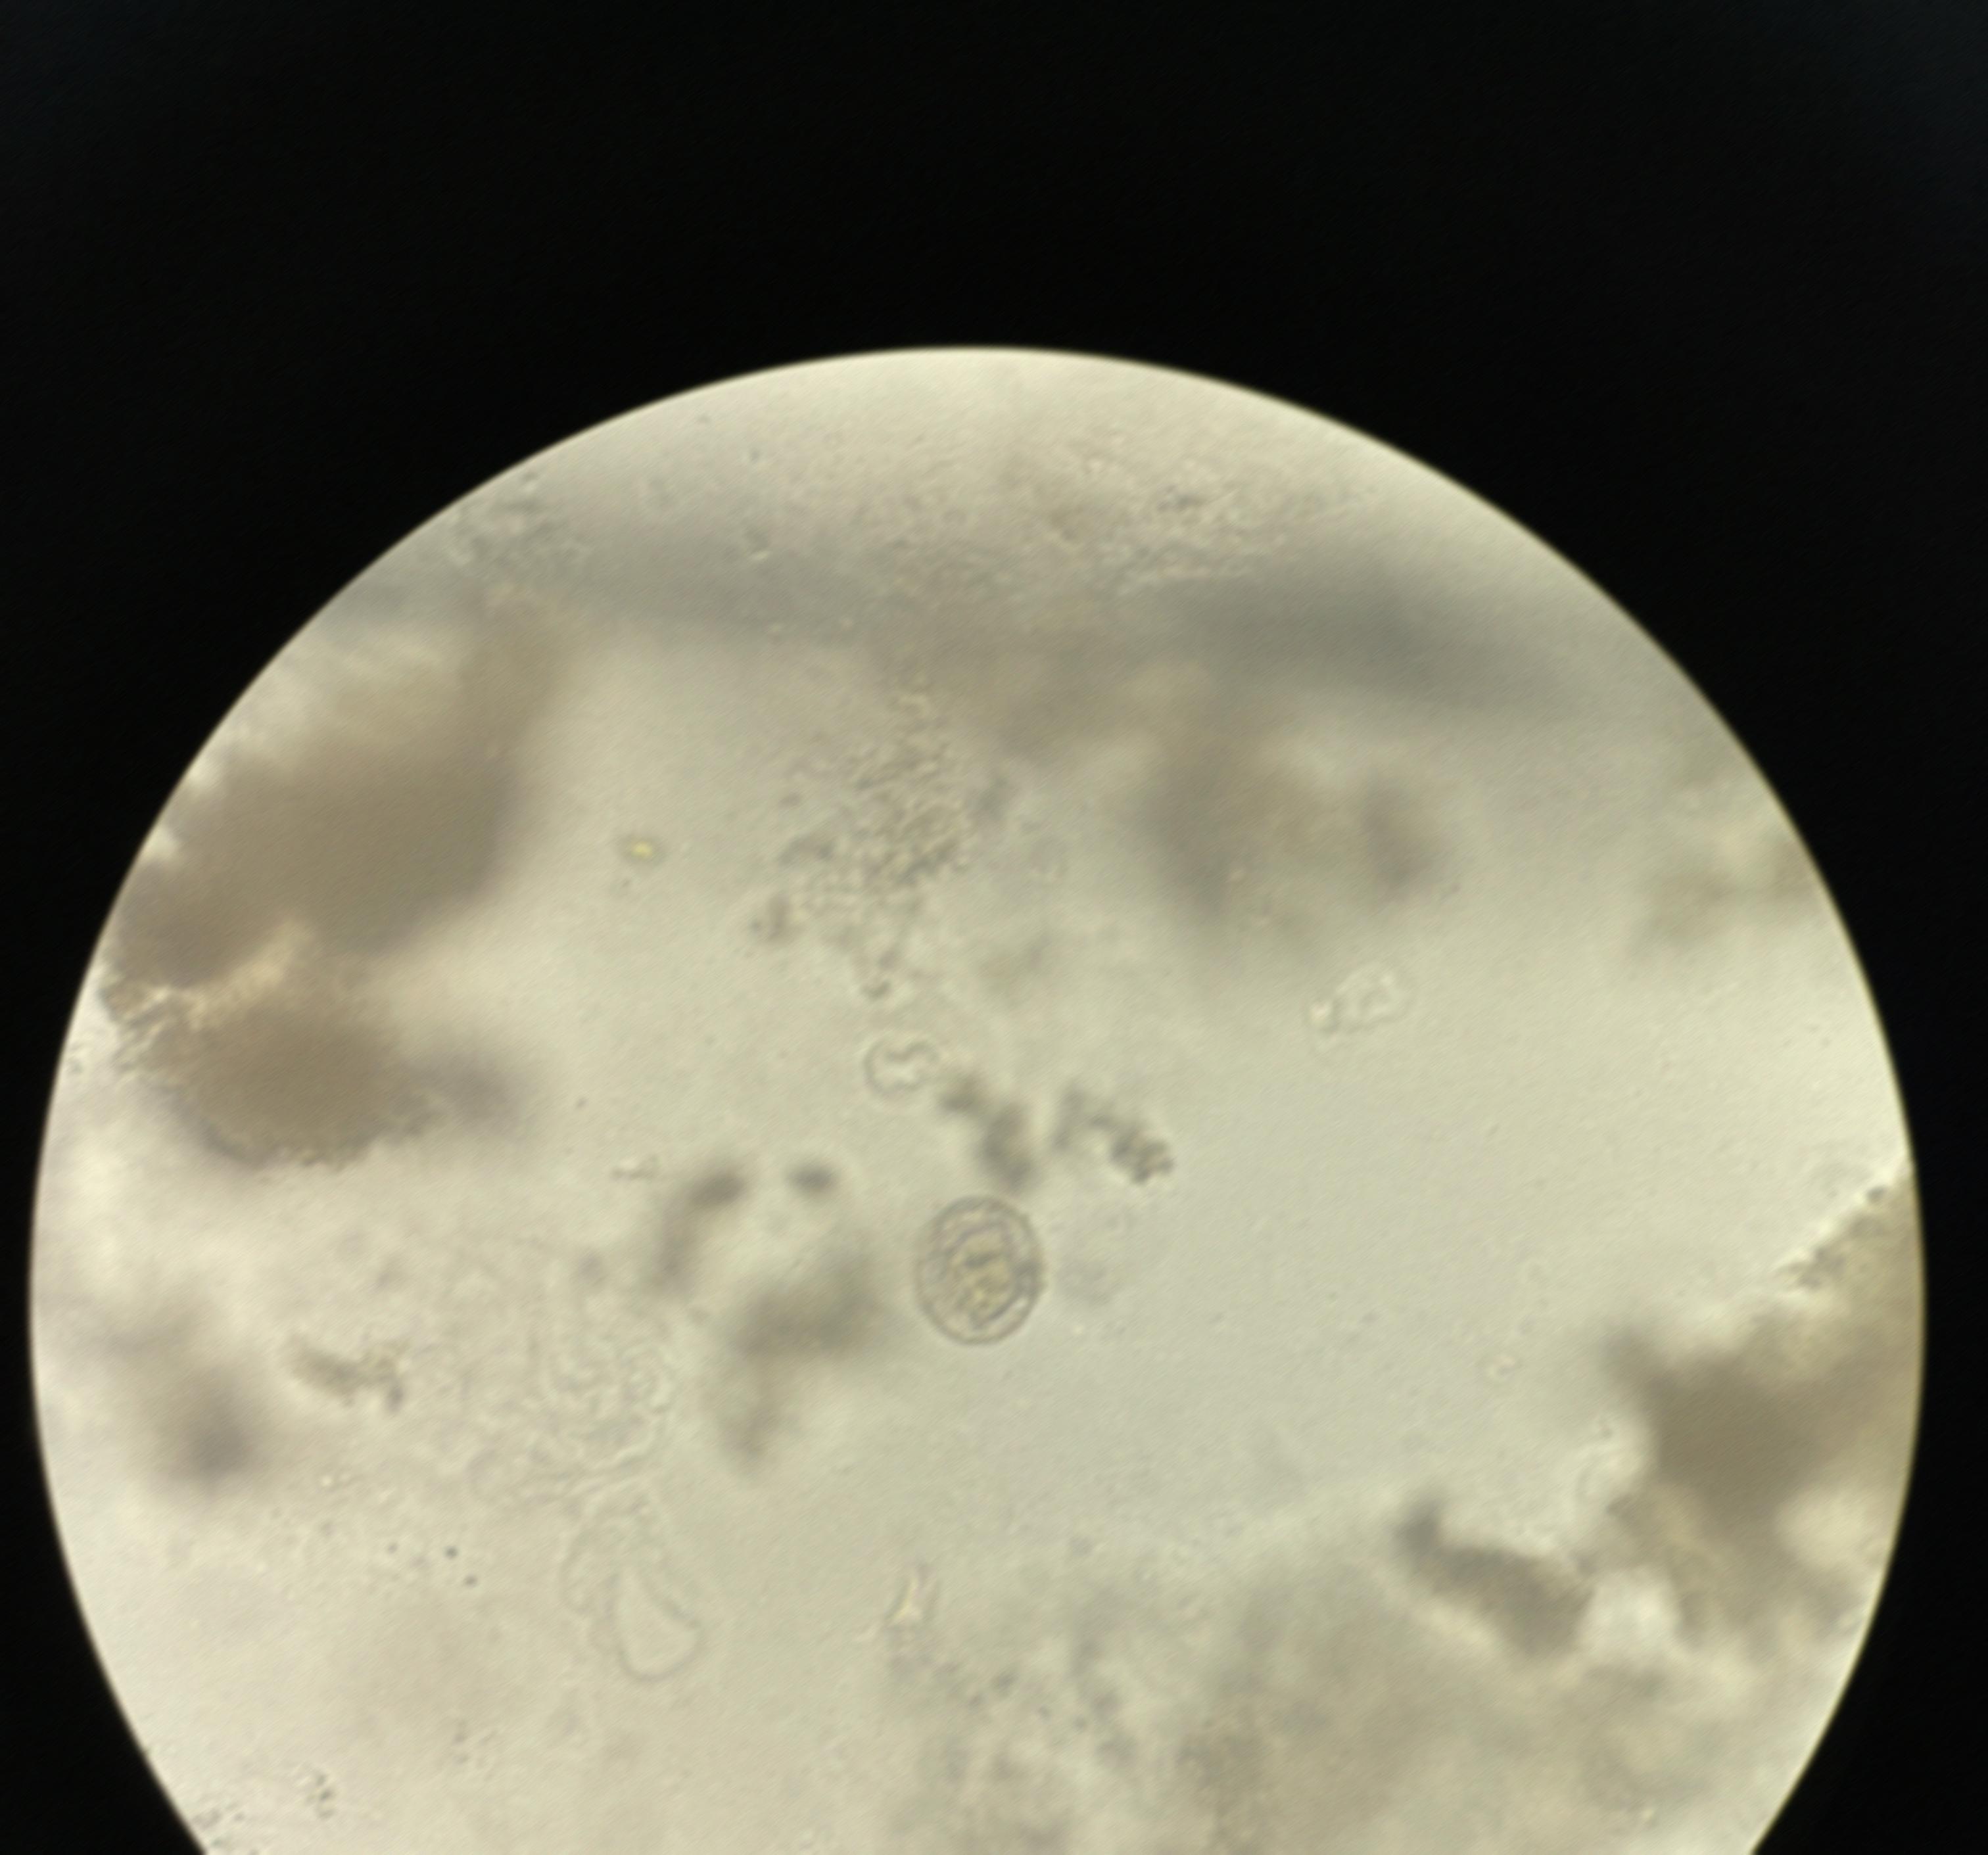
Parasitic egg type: Hymenolepis nana